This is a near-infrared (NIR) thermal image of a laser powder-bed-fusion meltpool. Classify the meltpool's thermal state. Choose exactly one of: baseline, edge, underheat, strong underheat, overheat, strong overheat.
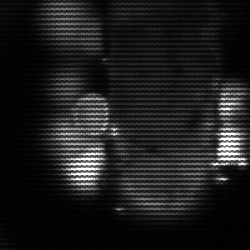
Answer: strong underheat